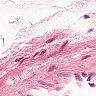
Metastatic tissue present: no